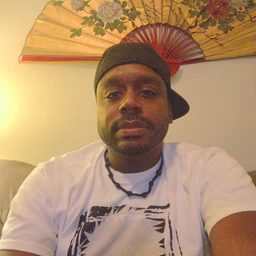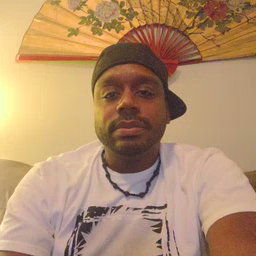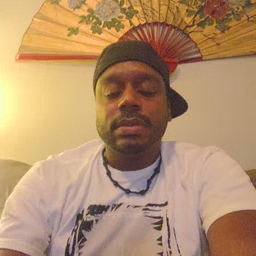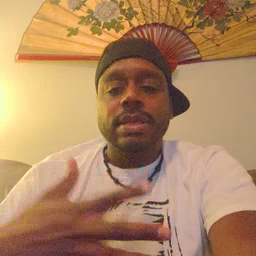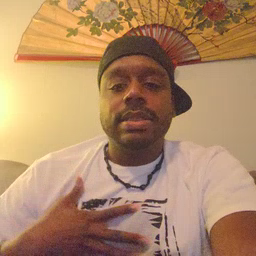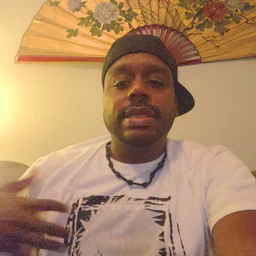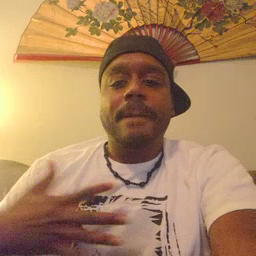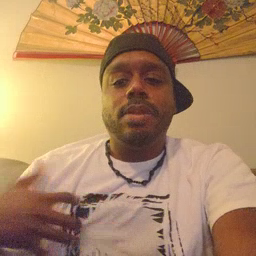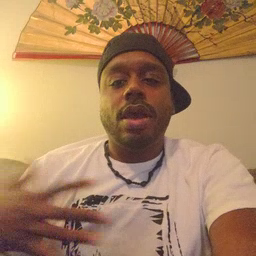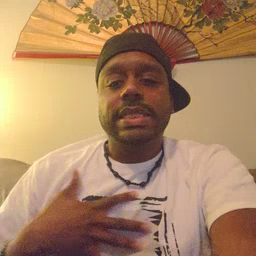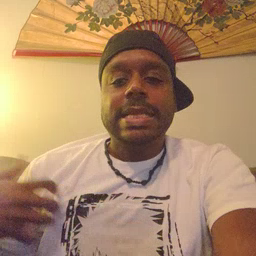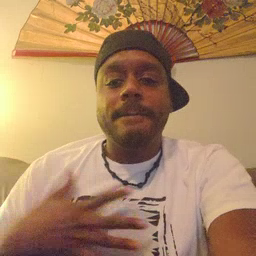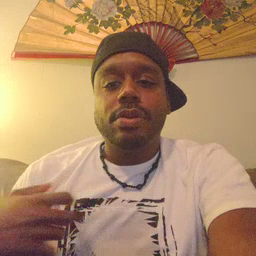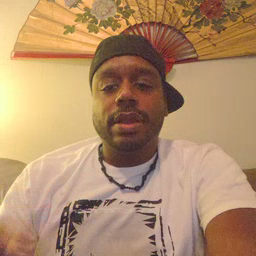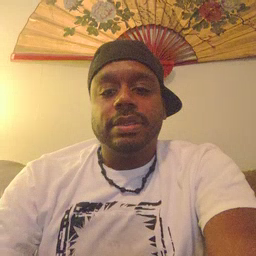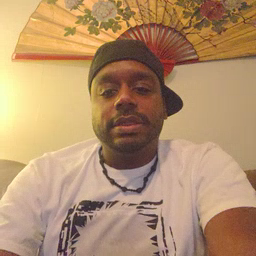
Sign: zebra